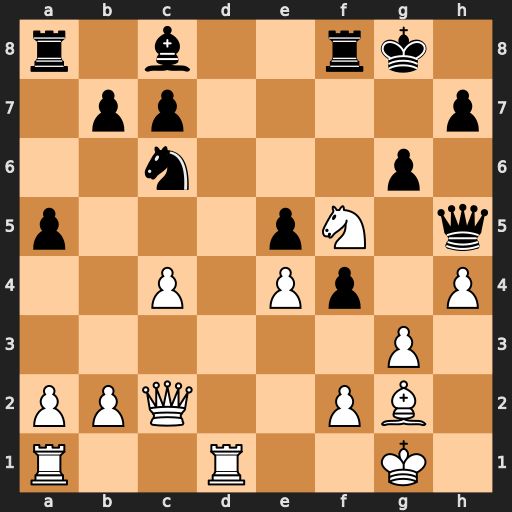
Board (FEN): r1b2rk1/1pp4p/2n3p1/p3pN1q/2P1Pp1P/6P1/PPQ2PB1/R2R2K1
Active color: w
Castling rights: -
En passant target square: -
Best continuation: g4 Rxf5 gxh5